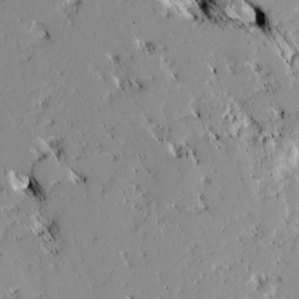
Label: non_frost